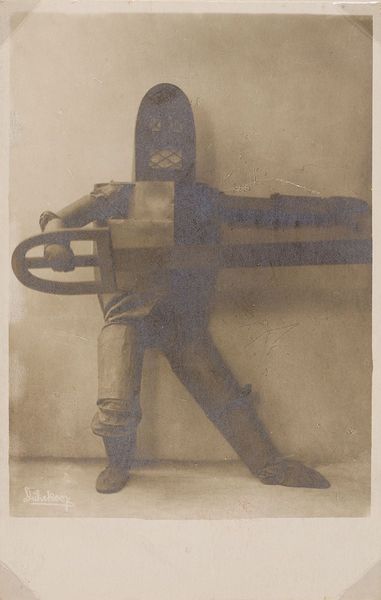
Titel: Tanzmaske 'Skirnir' von Lavinia Schulz
Künstler: Minya Diez-Dührkoop
Standort: Hamburg
Institution: Museum für Kunst und Gewerbe Hamburg
Schlagwörter: silber, tanzen, foto, fotografie, photographie, maske, photo, lichtbild, silbergelatine, theaterfotografie, brom, silbergelatinepapier, bromsilbergelatinepapier, entwicklungspapier, gelatinepapier, schwarzweißpositivverfahren, silbersalzverfahren, schwarzweißfotografie, theaterphotographie, maskentanz, bühnenkunst